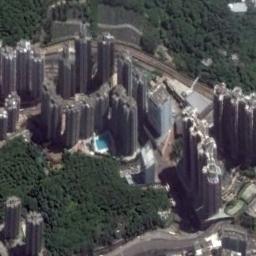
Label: commercial_area